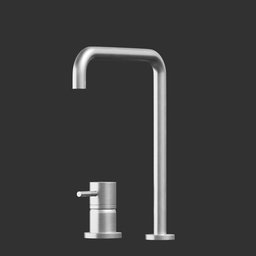
Label: appliances